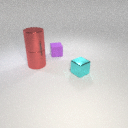
large red metal cylinder to the left of small purple rubber cube